Interaction volume radius: 10 \u00c5
Interaction volume height: 25 \u00c5
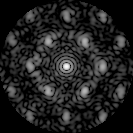
Disorder parameter: 0.5208